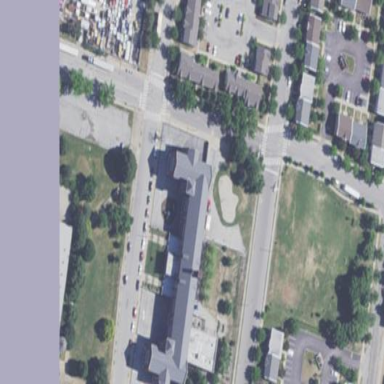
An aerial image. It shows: School.